Question: I've worked my way through the <URL> but compilation fails via maven.

The source directory contains:
'''
/src/main/java/com/example/helloworld/HelloWorldConfiguration.java
/src/main/java/com/example/helloworld/HelloWorldService.java
'''
where 'HelloWorldService' looks like:
'''
package com.example.helloworld;
import com.example.helloworld.resources.HelloWorldResource;
import com.example.helloworld.health.TemplateHealthCheck;
import com.yammer.dropwizard.Service;
import com.yammer.dropwizard.config.Bootstrap;
import com.yammer.dropwizard.config.Environment;
public class HelloWorldService extends Service<HelloWorldConfiguration> {
public static void main(String[] args) throws Exception {
new HelloWorldService().run(args);
}
@Override
public void initialize(Bootstrap<HelloWorldConfiguration> bootstrap) {
bootstrap.setName("hello-world");
}
@Override
public void run(HelloWorldConfiguration configuration,
Environment environment) {
final String template = configuration.getTemplate();
final String defaultName = configuration.getDefaultName();
environment.addResource(new HelloWorldResource(template, defaultName));
environment.addHealthCheck(new TemplateHealthCheck(template));
}
}
'''
and maven is coming back with:
'''
[ERROR] Failed to execute goal org.apache.maven.plugins:maven-compiler-plugin:3.1:compile (default-compile) on project my-project: Compilation failure: Compilation failure:
[ERROR] /Users/markdsievers/IdeaProjects/dropwizard/src/main/java/com/example/helloworld/HelloWorldService.java:[9,48] cannot find symbol
[ERROR] symbol: class HelloWorldConfiguration
[ERROR] /Users/markdsievers/IdeaProjects/dropwizard/src/main/java/com/example/helloworld/HelloWorldService.java:[15,38] cannot find symbol
[ERROR] symbol : class HelloWorldConfiguration
[ERROR] location: class com.example.helloworld.HelloWorldService
[ERROR] /Users/markdsievers/IdeaProjects/dropwizard/src/main/java/com/example/helloworld/HelloWorldService.java:[20,21] cannot find symbol
[ERROR] symbol : class HelloWorldConfiguration
[ERROR] location: class com.example.helloworld.HelloWorldService
'''
where the 'pom.xml' looks like:
'''
<?xml version="1.0" encoding="UTF-8"?>
<project xmlns="http://maven.apache.org/POM/4.0.0" xmlns:xsi="http://www.w3.org/2001/XMLSchema-instance" xsi:schemaLocation="http://maven.apache.org/POM/4.0.0 http://maven.apache.org/xsd/maven-4.0.0.xsd">
<modelVersion>4.0.0</modelVersion>
<groupId>com.example.helloworld</groupId>
<artifactId>my-project</artifactId>
<version>0.0.1-SNAPSHOT</version>
<dependencies>
<dependency>
<groupId>com.yammer.dropwizard</groupId>
<artifactId>dropwizard-core</artifactId>
<version>0.6.2</version>
</dependency>
</dependencies>
<properties>
<!-- use UTF-8 for everything -->
<project.build.sourceEncoding>UTF-8</project.build.sourceEncoding>
<project.reporting.outputEncoding>UTF-8</project.reporting.outputEncoding>
</properties>
<build>
<plugins>
<plugin>
<groupId>org.apache.maven.plugins</groupId>
<artifactId>maven-compiler-plugin</artifactId>
<version>3.1</version>
<configuration>
<source>1.6</source>
<target>1.6</target>
<encoding>UTF-8</encoding>
</configuration>
</plugin>
</plugins>
</build>
</project>
'''
I get the same error from maven if the compile goal is run from the command line or within IntelliJ. Source root (/src/main/java) is set in IntelliJ and no amount of cleaning and recompiling has had any effect.
Any suggestions appreciated.
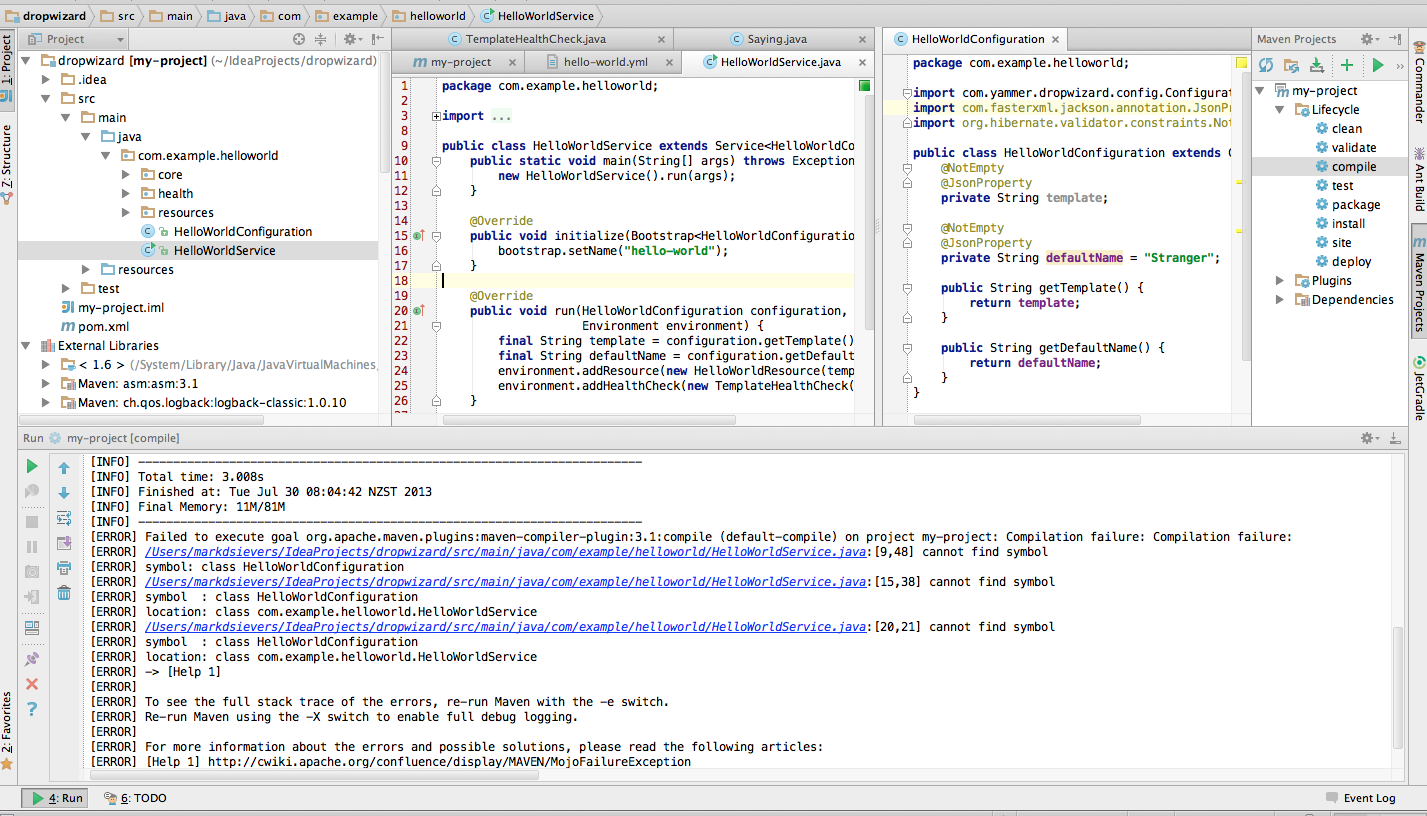
Answer: Found the issue... 'HelloWorldConfiguration' did not have a '.java' extension. Pretty evil IMO, IDE is treating it as a valid java file and was created via the New Java Class (or must not have or something went wrong). Anyways, probably need to enable view of file extensions.